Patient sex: F
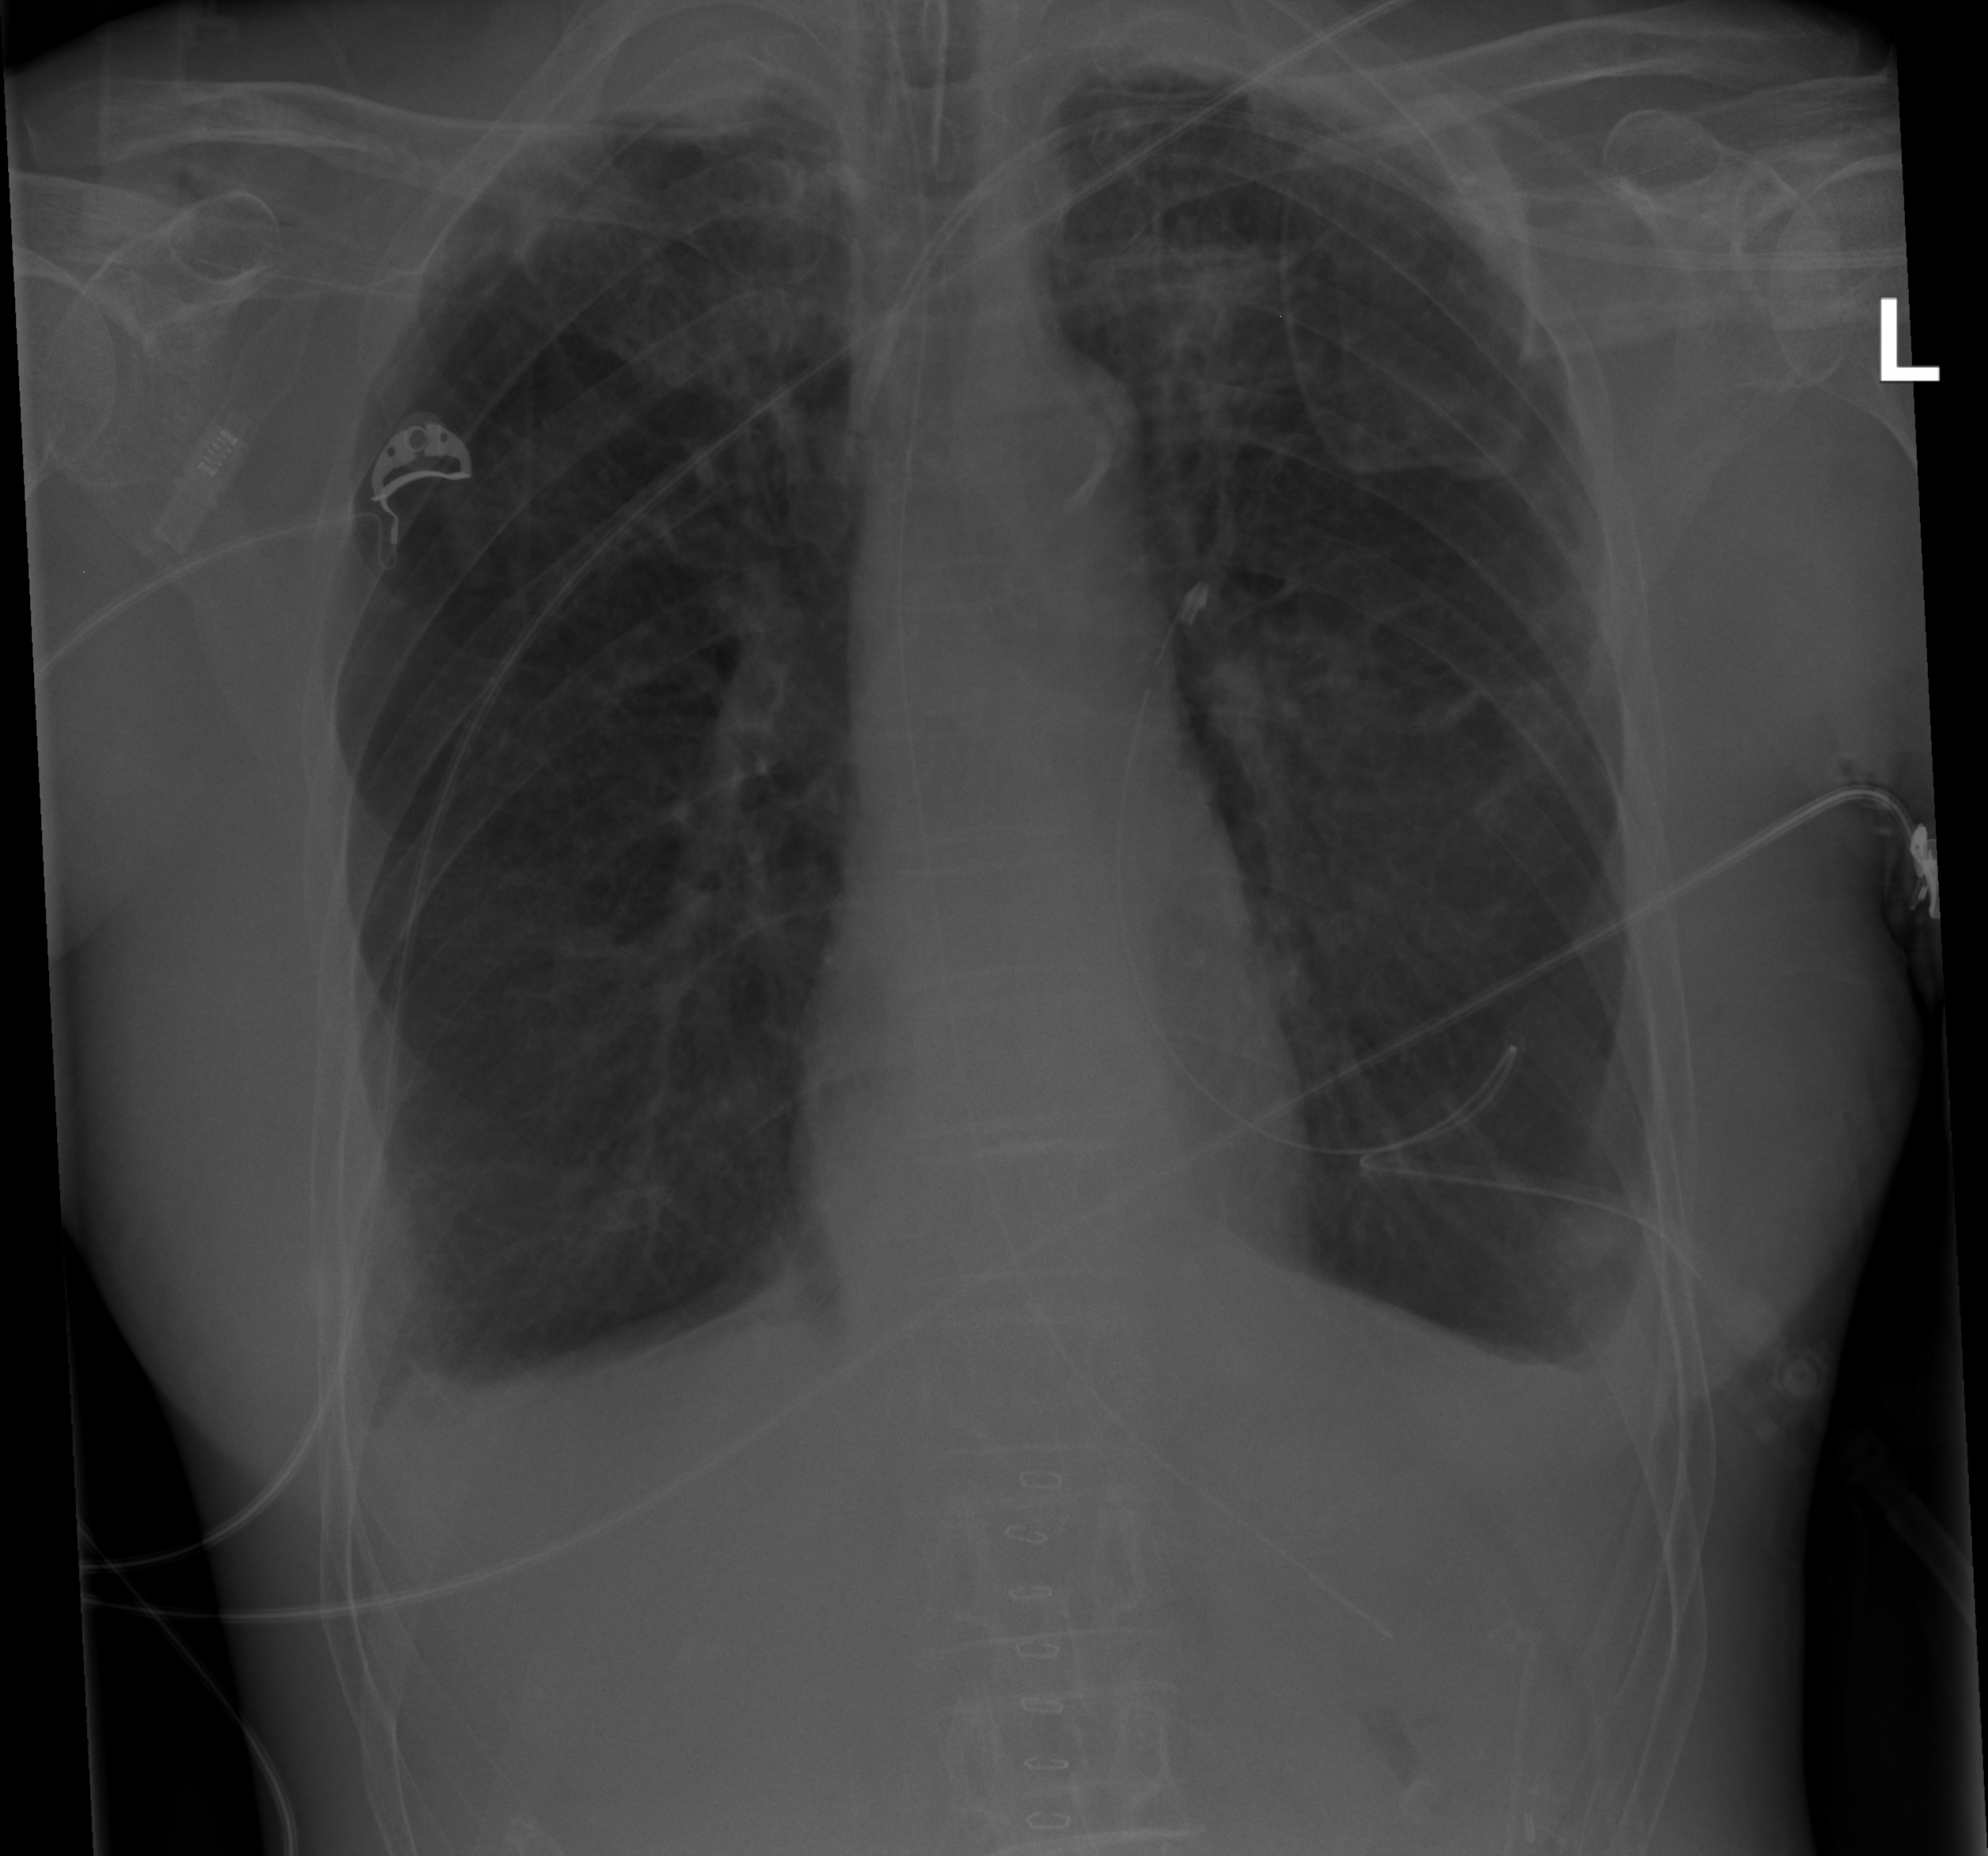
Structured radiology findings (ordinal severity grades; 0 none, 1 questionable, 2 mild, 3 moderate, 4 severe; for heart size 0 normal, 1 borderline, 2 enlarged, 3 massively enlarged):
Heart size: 0
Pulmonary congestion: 0
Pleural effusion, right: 2
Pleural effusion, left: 2
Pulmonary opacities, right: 0
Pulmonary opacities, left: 2
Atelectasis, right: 2
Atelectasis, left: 2